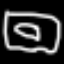
Label: line